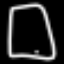
Label: square